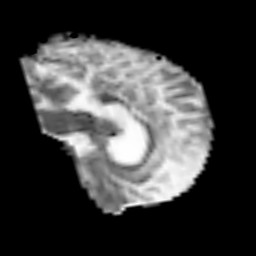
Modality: MD
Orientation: sagittal
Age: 54
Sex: male
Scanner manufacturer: siemens
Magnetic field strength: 3 T
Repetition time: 7.2 s
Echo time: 0.149 s